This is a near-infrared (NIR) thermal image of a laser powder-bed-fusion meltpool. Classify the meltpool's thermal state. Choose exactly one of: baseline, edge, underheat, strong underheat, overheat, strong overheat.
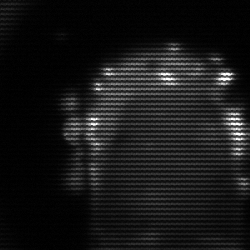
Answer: baseline